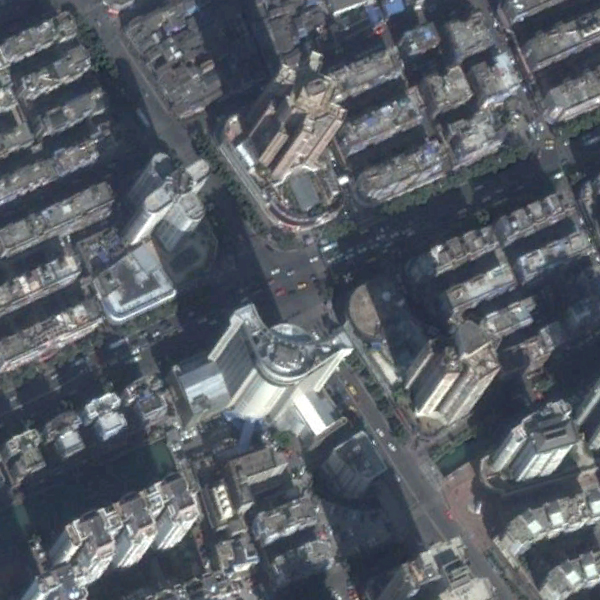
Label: Commercial